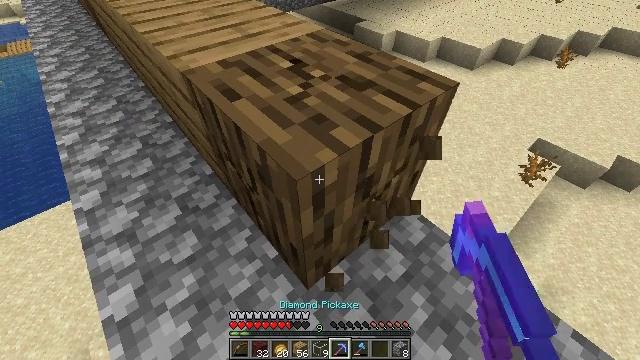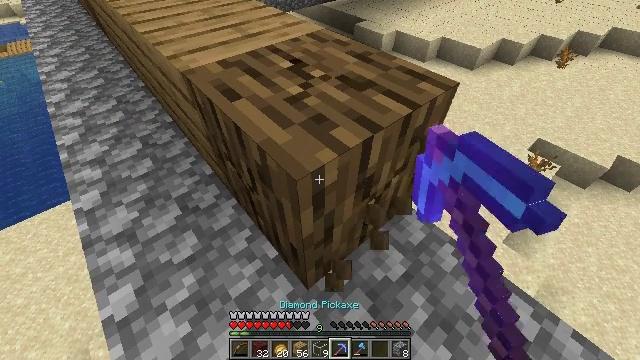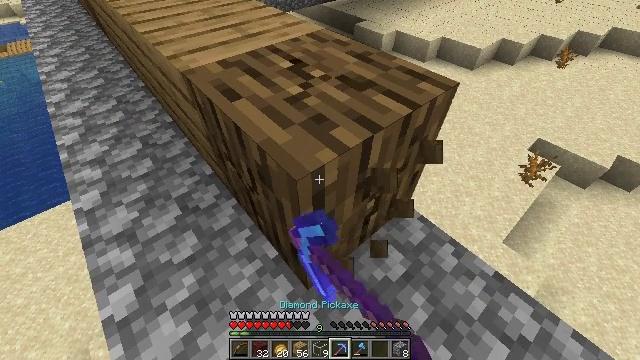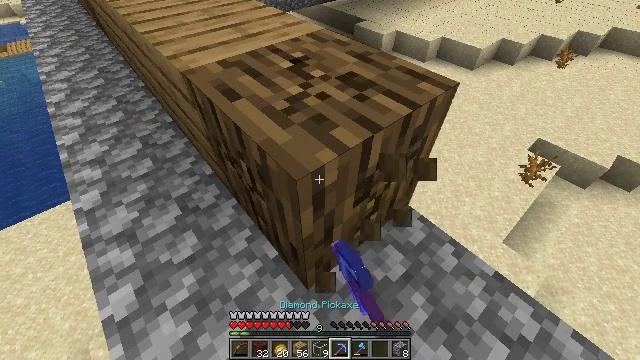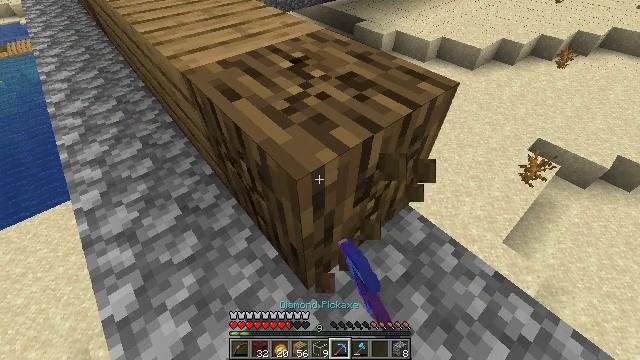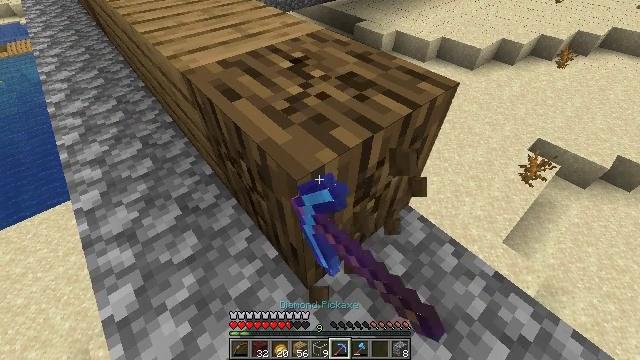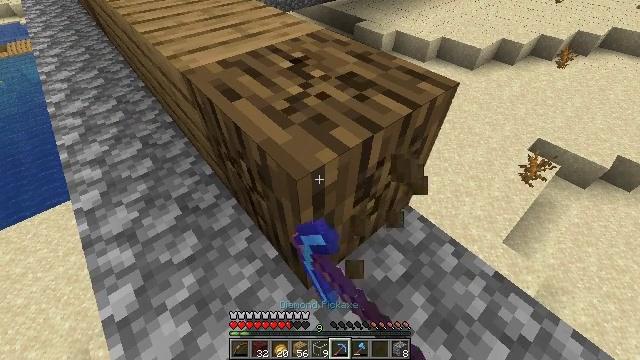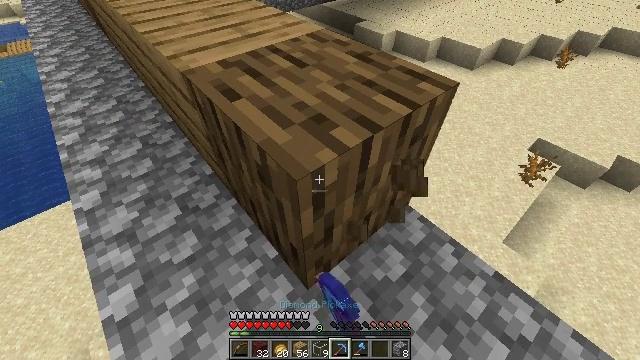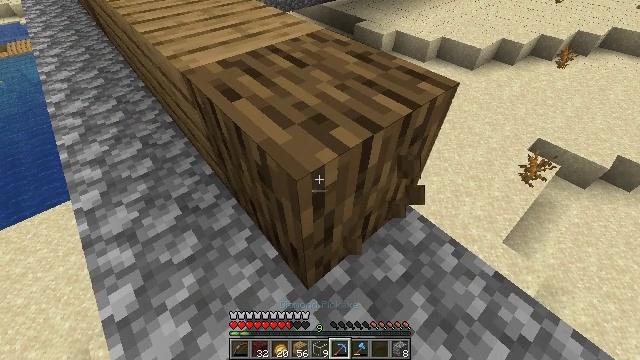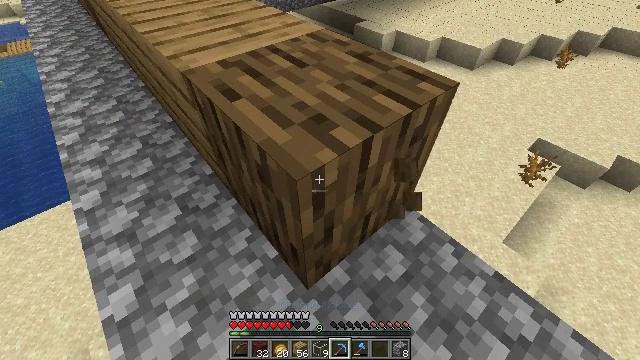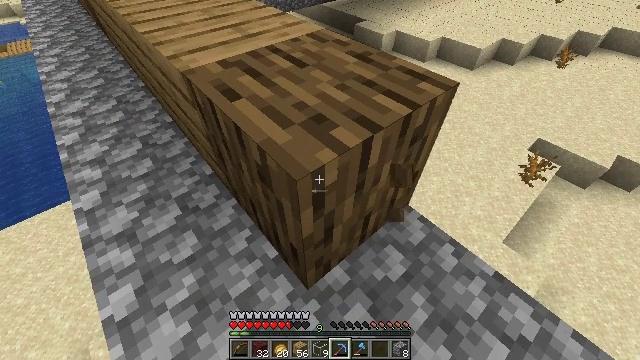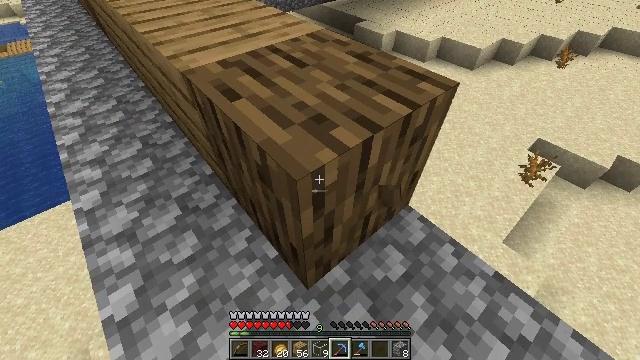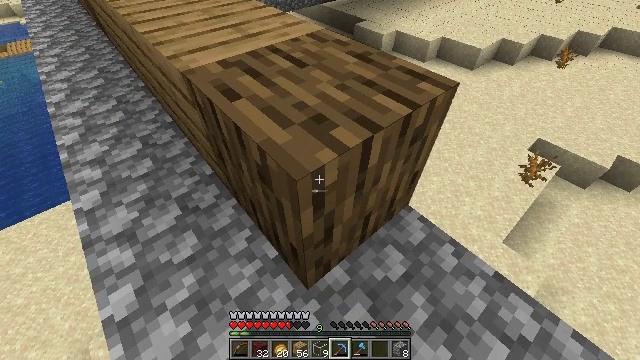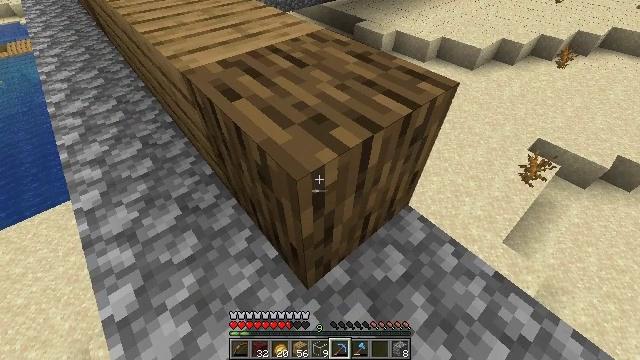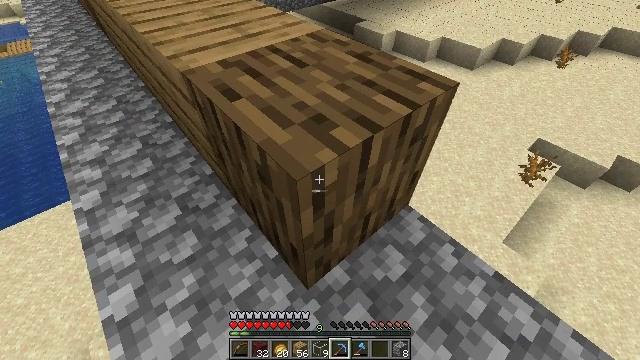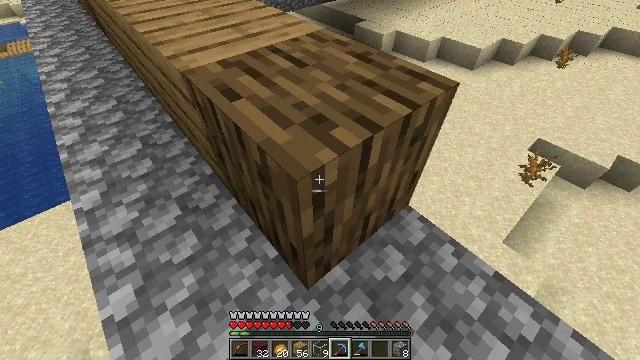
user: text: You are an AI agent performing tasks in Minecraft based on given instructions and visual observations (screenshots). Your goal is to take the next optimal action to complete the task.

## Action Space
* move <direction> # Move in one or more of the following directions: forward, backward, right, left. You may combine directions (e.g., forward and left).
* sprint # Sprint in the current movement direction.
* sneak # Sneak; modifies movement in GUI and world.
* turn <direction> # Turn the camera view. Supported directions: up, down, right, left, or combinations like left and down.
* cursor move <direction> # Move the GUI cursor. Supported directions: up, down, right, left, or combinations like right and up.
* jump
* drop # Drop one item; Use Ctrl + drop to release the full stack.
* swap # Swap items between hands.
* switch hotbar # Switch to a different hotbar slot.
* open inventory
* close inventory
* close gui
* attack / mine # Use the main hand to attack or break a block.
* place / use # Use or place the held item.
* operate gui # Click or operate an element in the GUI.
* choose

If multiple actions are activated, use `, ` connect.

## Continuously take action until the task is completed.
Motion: motion action
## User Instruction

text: Collect oak wood by mining it.
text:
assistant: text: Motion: attack / mine
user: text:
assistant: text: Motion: attack / mine
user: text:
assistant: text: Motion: attack / mine
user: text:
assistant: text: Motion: attack / mine
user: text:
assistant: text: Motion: attack / mine
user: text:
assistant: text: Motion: attack / mine
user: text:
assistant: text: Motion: no_op
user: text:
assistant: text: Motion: no_op
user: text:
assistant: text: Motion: no_op
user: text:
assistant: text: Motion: no_op
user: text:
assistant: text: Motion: no_op
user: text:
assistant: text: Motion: no_op
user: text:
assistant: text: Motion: no_op
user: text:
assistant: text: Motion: no_op
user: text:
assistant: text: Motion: no_op
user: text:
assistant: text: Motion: no_op
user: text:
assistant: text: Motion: no_op
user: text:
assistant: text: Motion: no_op
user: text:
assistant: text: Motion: no_op
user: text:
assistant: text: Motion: no_op
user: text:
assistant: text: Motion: no_op
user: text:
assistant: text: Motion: no_op
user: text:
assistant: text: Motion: no_op
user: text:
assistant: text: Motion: no_op
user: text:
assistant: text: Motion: no_op
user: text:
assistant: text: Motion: no_op
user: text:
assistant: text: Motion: no_op
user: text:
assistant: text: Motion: no_op
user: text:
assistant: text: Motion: no_op
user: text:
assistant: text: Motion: turn left, attack / mine